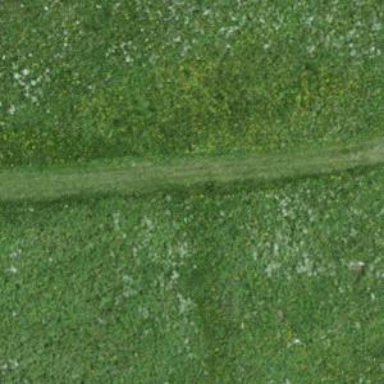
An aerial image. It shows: Path covered with grass.